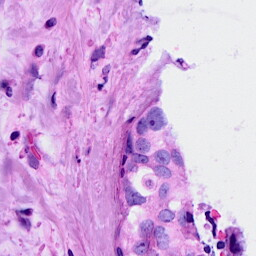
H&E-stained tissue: Breast